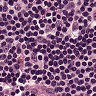
Metastatic tissue present: no